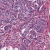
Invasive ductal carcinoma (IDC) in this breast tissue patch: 1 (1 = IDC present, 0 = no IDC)